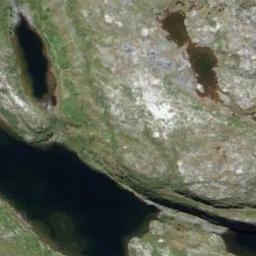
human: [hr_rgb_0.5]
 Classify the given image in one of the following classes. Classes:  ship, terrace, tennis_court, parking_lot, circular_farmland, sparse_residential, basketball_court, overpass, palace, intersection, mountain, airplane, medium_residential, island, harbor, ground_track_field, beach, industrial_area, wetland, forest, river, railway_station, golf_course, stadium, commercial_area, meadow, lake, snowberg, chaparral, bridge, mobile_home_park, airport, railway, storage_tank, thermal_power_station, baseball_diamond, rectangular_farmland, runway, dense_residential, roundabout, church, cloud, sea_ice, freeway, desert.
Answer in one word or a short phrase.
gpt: wetland